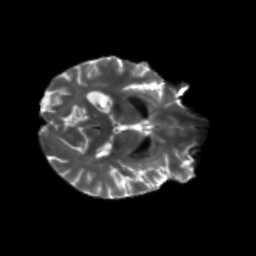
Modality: T2w
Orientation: axial
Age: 60
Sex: male
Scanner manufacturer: siemens
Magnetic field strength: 3 T
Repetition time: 5.25 s
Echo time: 0.08 s